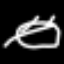
Label: leaf